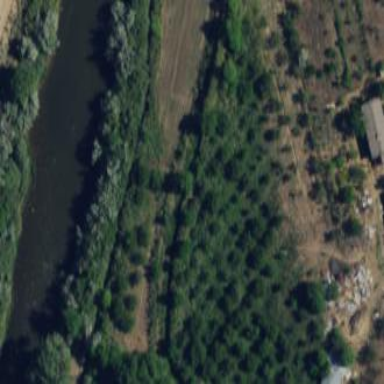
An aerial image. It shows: Orchard.